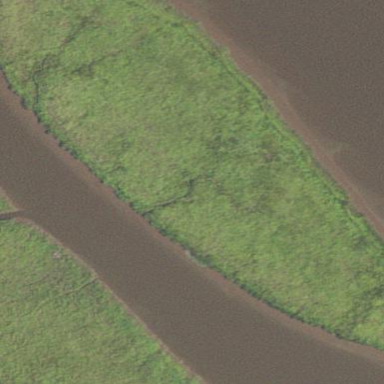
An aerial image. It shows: Marshy wetland area.